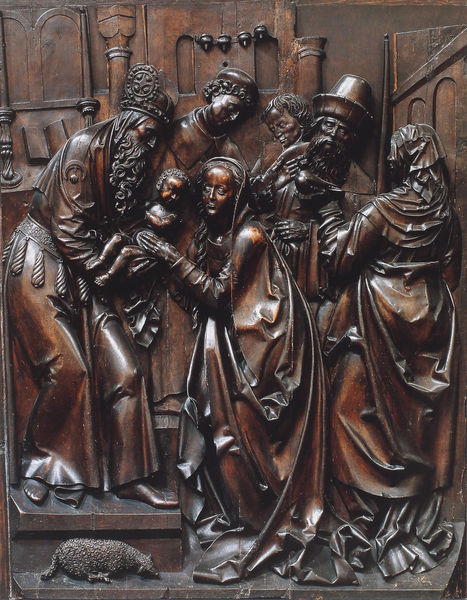
Titel: Hochaltar aus der Karmeliterkirche Maria Himmelfahrt in Nürnberg
Künstler: Veit Stoß
Standort: Bamberg, Dom (EU - D - B)
Schlagwörter: mann, frau, holz, hut, säule, haus, schleier, tier, bart, falten, kirche, gewand, kind, mutter, gotik, locken, stock, maus, relief, bogen, baby, figuren, metall, stufe, bronze, podest, lamm, schaf, greis, buch, geben, jungfrau, altar, schnitzerei, portal, prister, christus, jesus, jesus christus, priester, könige, tempel, maria, madonna, mutter gottes, hirten, geschnitzt, kolz, säugling, erlöser, nehmen, gottesmutter, ratte, rabbi, darbringung, beschneidung, drei könige, messias, flaten, simeon, gottessohn, sohn gottes, unsere liebe frau, heilige maria, hohepriester, christkind, madonna mit dem kind, bescheidung, christkönig, heilland, erretter, jesus von nazaret, gottesgebärerin, maria von nazaret, hoheprister, darstellung des herrn